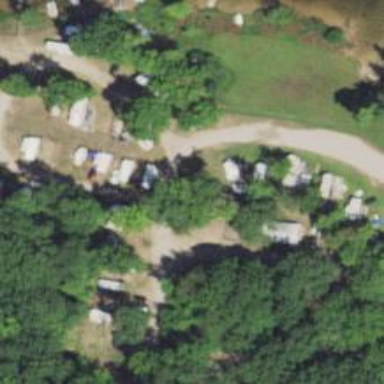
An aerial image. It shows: Campsite designated for tourism.